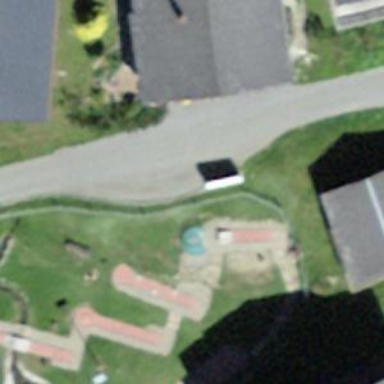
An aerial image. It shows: Post box is visible.